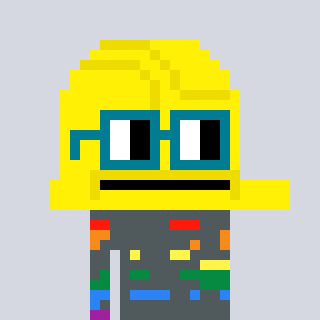
a pixel art character with square dark green glasses, a construction helmet-shaped head and a peachy-colored body on a cool background